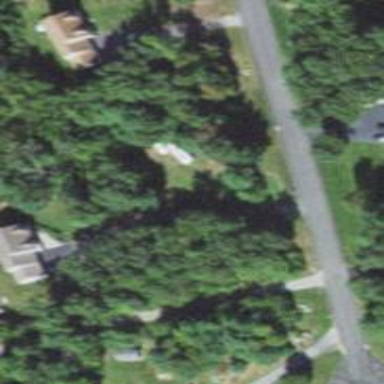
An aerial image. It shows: Residential driveway designated as service road.